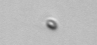
Label: nanoplankton_mix